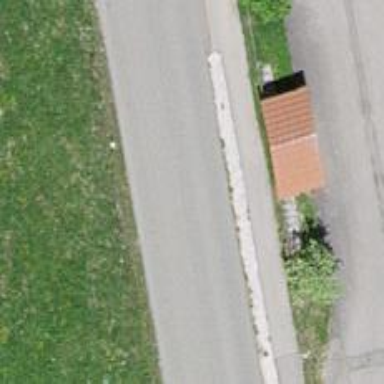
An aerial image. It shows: Bus stop with designated stop position for public transport.